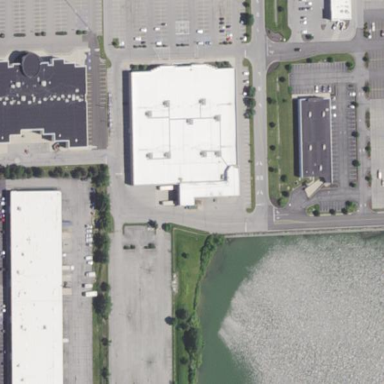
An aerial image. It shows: Department store building.